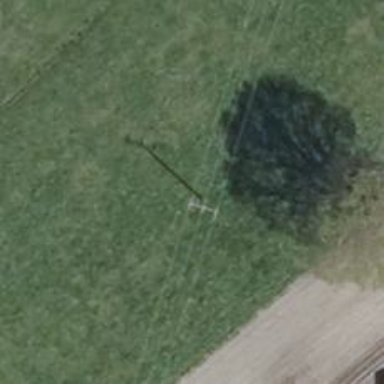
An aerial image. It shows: Power pole.